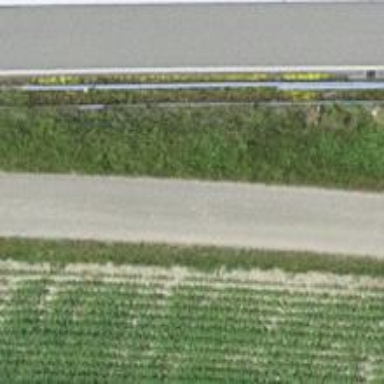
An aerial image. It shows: Well-maintained track road of grade 1.